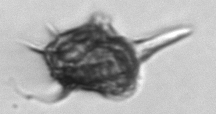
Label: Amylax